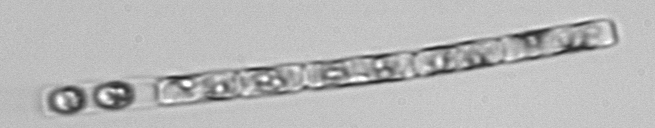
Label: Guinardia_delicatula_TAG_internal_parasite